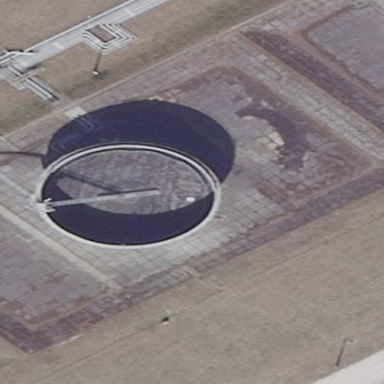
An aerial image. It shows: Storage tank which is man-made.